Question: I'm running 'Android Studio 0.5.0' with 'Gradle 1.11'. I'm trying to install Espresso library from <URL>. For some reason AS couldn't recognize Espresso classes after project synchronization. So every time I try to import 'import static com.google.android.apps.common.testing.ui.espresso.Espresso.onView;' inside 'androidTest' folder files it marks it as invalid.
Here's my build.gradle:
'''
apply plugin: 'android'
android {
compileSdkVersion 19
buildToolsVersion '19.0.2'
defaultConfig {
minSdkVersion 14
targetSdkVersion 19
versionCode 1
versionName "1.0"
testInstrumentationRunner "com.google.android.apps.common.testing.testrunner.GoogleInstrumentationTestRunner"
}
buildTypes {
release {
runProguard false
proguardFiles getDefaultProguardFile('proguard-android.txt'), 'proguard-rules.txt'
}
}
}
dependencies {
compile 'com.squareup.dagger:dagger-compiler:1.2.1'
compile 'com.squareup.dagger🗡️1.2.1'
androidTestCompile ('com.jakewharton.espresso:espresso:1.1-r2') {
exclude group: 'com.squareup.dagger'
}
}
'''
External libraries:

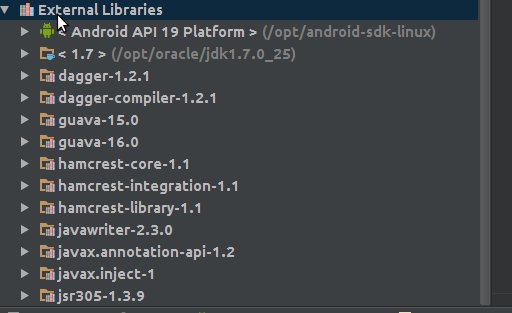
Answer: So this is basically a bug with Android Studio (i'm guessing).
Reference:
1. Issue raised in adt-dev groups
2. Actual bug - #66841
Workaround (until the bug is fixed):
Add a duplicate provided dependency in your gradle file like so:
'''
dependencies {
// ...
provided 'com.jakewharton.espresso:espresso:1.1-r2'
androidTestCompile ('com.jakewharton.espresso:espresso:1.1-r2') {
exclude group: 'com.squareup.dagger'
}
}
'''